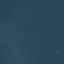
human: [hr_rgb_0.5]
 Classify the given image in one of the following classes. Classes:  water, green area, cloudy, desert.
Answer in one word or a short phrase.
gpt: water